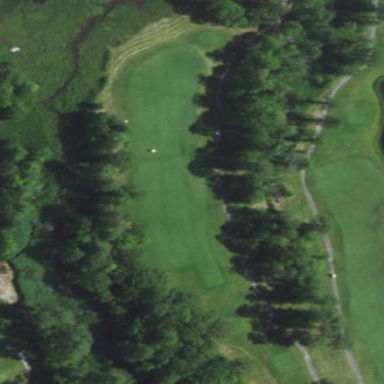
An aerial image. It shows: Golf fairway surrounded by grass.